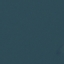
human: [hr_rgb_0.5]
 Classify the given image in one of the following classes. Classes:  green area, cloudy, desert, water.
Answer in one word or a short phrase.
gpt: water